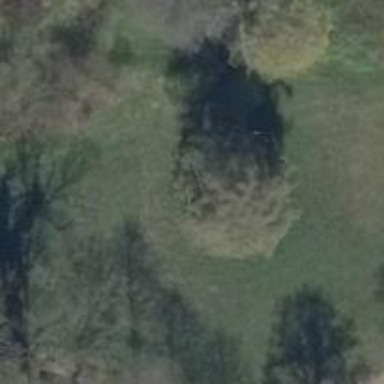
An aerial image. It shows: Larix tree with needle-leaved foliage.